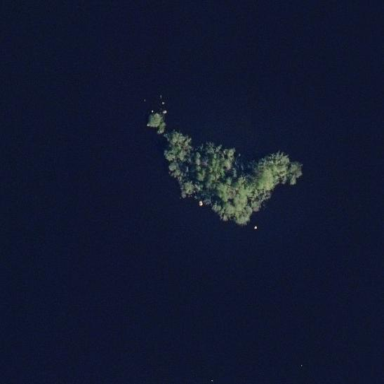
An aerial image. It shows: Islet.